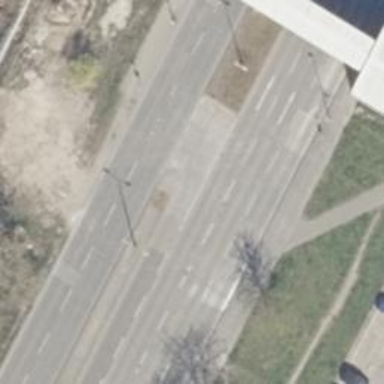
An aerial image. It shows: Primary highway with concrete surface.